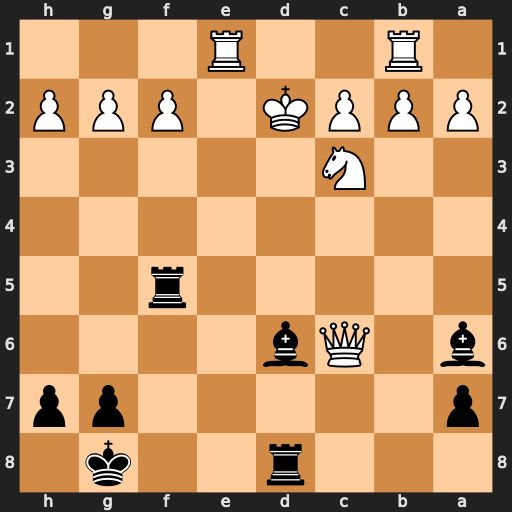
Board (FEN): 3r2k1/p5pp/b1Qb4/5r2/8/2N5/PPPK1PPP/1R2R3
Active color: b
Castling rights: -
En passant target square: -
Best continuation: Bf4#